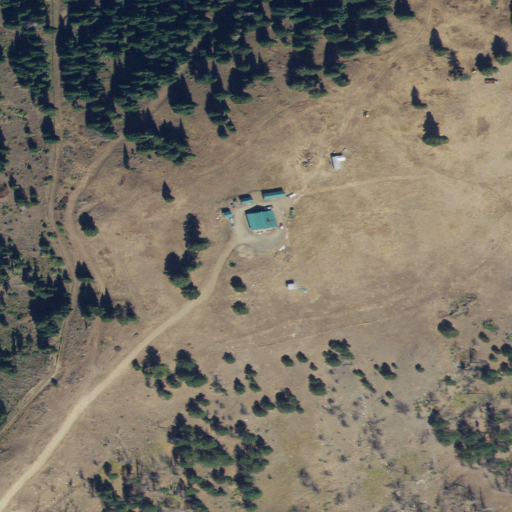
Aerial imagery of ridge(s) in Idaho named Dogtown containing grassland, evergreen forest, shrub, and open development